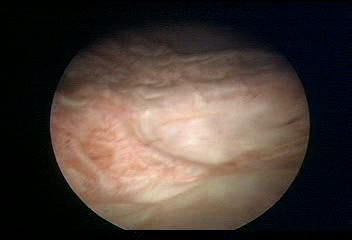
Modality: WLC
Class: Normal mucosa
Bladder cancer association: No